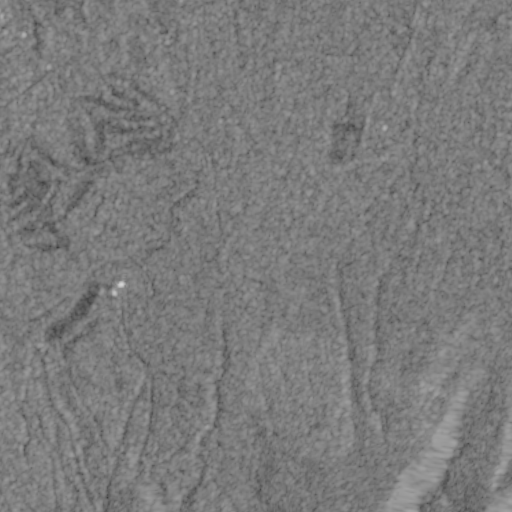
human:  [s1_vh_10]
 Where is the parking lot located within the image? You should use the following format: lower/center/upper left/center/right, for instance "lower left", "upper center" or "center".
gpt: The parking lot is located in the upper left of the image.
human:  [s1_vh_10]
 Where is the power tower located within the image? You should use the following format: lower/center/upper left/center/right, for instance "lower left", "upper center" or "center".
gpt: There is no power tower in the image.

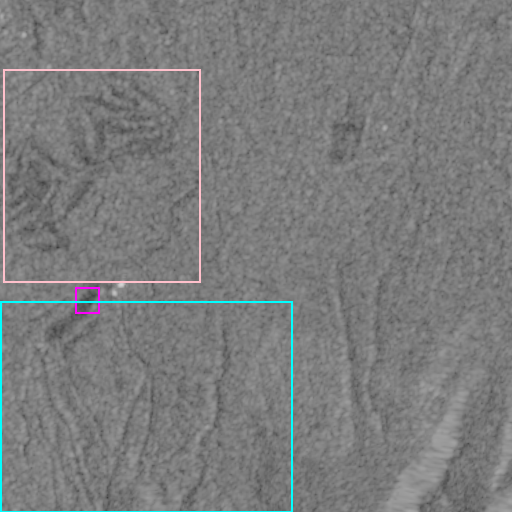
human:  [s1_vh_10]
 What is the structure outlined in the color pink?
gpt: The structure outlined in pink is a park.
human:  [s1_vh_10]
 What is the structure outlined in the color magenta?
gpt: The structure outlined in magenta is a parking lot.
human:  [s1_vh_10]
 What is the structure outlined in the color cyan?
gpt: The structure outlined in cyan is a ski resort.
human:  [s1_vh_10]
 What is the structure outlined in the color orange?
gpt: There is no orange outline.